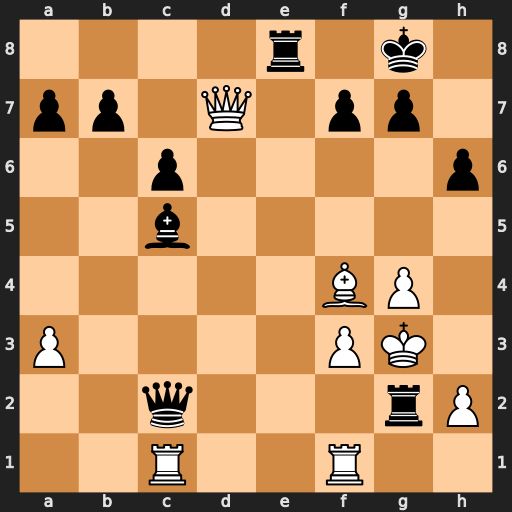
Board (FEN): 4r1k1/pp1Q1pp1/2p4p/2b5/5BP1/P4PK1/2q3rP/2R2R2
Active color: w
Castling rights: -
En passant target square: -
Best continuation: Kh3 Qe2 Rce1 Qxe1 Rxe1